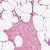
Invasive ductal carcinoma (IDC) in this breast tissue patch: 0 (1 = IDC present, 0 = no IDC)